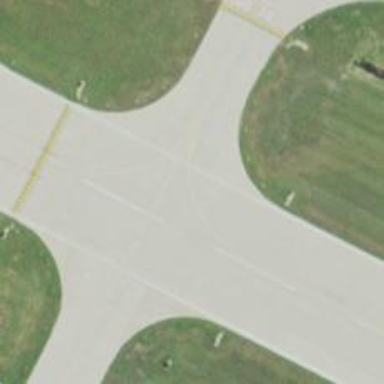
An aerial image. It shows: View of taxiway at the airport.